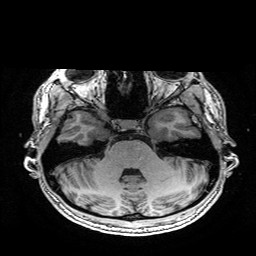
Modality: T1w
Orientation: coronal
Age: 27
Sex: female
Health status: healthy
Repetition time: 2.53 s
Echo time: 0.0034 s